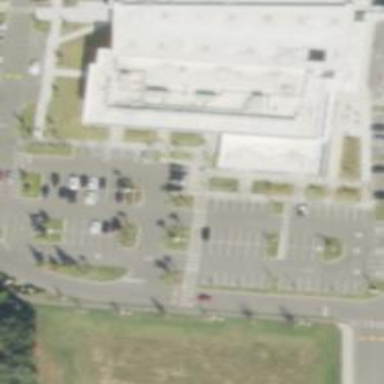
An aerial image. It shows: Parking space.